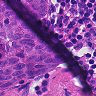
Metastatic tissue present: yes